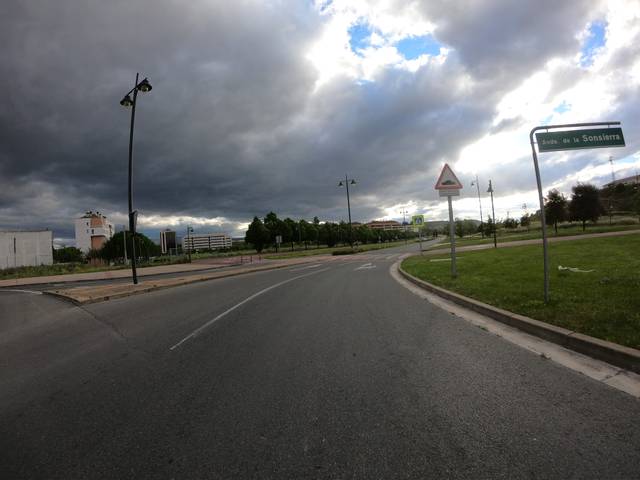
Region: Spain
Coordinates: 42.476, -2.445